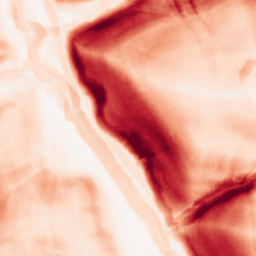
Category: morphological
Decomposition family: morphological_square
Decomposition parameters: operation: gradient
size: 10
Upsampling method: bilinear
Upsampling parameters: scale: 8
Upsampling scale: 8